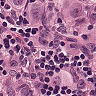
Metastatic tissue present: yes